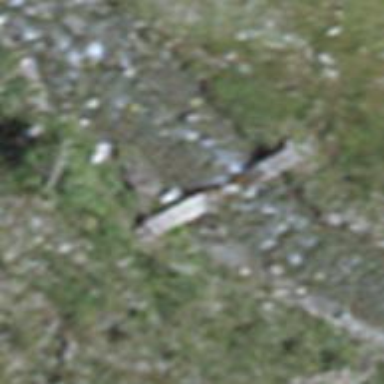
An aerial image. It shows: Path on bridge.